Question: I am using Bootstrap for the first time and my navbar is not collapsing. So in response to <URL>, I checked the order of 'jquery' and 'Bootstrap' js files and its OK.
When I checked the tab to check if all resources are loading correctly, I am getting 'jquery.min.map' error that it can't be loaded.
Is my problem related due to this missing file and why Bootstrap is asking for this file?
Here is the image :

And when I further decrease the screen width, the links and search disappear and the expand button also does not appear.
Here is my code for 'navbar' for the reference
'''
<div class="container" id="main">
<nav class="navbar navbar-inverse navbar-fixed-top" role="navigation">
<div class="container">
<div class="navbar-header">
<a class="navbar-brand" href="index.html"><img src="images/logo.png"></a>
</div>
<div class="collapse navbar-collapse">
<ul class="nav navbar-nav">
<li class="active">
<a href="#">Home</a>
</li>
<li>
<a href="#">About Us</a>
</li>
<li>
<a href="#">FAQ</a>
</li>
<li class="dropdown">
<a href="#" class="dropdown-toggle" data-toggle="dropdown">Founders <span class="caret"></span></a>
<ul class="dropdown-menu" role="menu">
<li><a href="#">Naveen</a></li>
<li><a href="#">Sumit</a></li>
<li><a href="#">Sanjeev</a></li>
<li class="divider"></li>
<li><a href="#">Naveen</a></li>
</ul>
</li>
</ul>
<form class="navbar-form pull-left" role="search">
<div class="form-group">
<input type="text" class="form-control" placeholder="Search">
</div>
<button type="submit" class="btn btn-default"><span class="glyphicon glyphicon-search"></span></button>
</form>
<ul class="nav navar-nav pull-right">
<li>
<a href="#"><span class="glyphicon glyphicon-user"></span> My Account</a>
</li>
</ul>
</div>
</div>
</nav>
</div>
'''
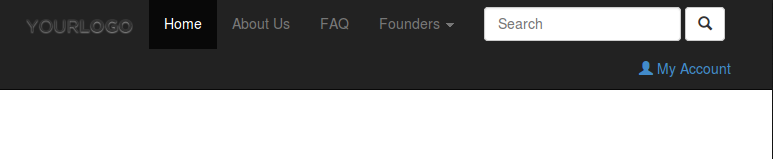
Answer: You left out part of your nav html under navbar-header:
'''
<button type="button" class="navbar-toggle collapsed" data-toggle="collapse" data-target="#bs-example-navbar-collapse-1">
<span class="sr-only">Toggle navigation</span>
<span class="icon-bar"></span>
<span class="icon-bar"></span>
<span class="icon-bar"></span>
</button>
'''
Here is a <URL>